Question: I am new to Android. I want to use a 'NavigationDrawer' but it does not fit in the 'Activity'. I am using 'ActionBarTab' and 'Fragment' in the 'Activity'.
'''
<RelativeLayout xmlns:android="http://schemas.android.com/apk/res/android"
xmlns:tools="http://schemas.android.com/tools"
android:layout_width="match_parent"
android:layout_height="match_parent"
android:paddingBottom="@dimen/activity_vertical_margin"
android:paddingLeft="@dimen/activity_horizontal_margin"
android:paddingRight="@dimen/activity_horizontal_margin"
android:paddingTop="@dimen/activity_vertical_margin"
tools:context="com.example.basket.MainActivity" >
<FrameLayout android:id="@+id/fragment_content"
android:layout_width="match_parent"
android:layout_height="match_parent"
android:layout_weight="1" />
<android.support.v4.widget.DrawerLayout
xmlns:android="http://schemas.android.com/apk/res/android"
xmlns:tools="http://schemas.android.com/tools"
android:id="@+id/drawer_layout"
android:layout_width="match_parent"
android:layout_height="match_parent"
tools:context=".MainActivity" >
<ListView
android:padding="0dp"
android:id="@+id/left_drawer"
android:layout_width="200dp"
android:layout_height="match_parent"
android:layout_gravity="end"
android:background="#FFFFFF"
android:choiceMode="singleChoice"
android:divider="@android:color/transparent"
android:dividerHeight="0dp" />
</android.support.v4.widget.DrawerLayout>
'''

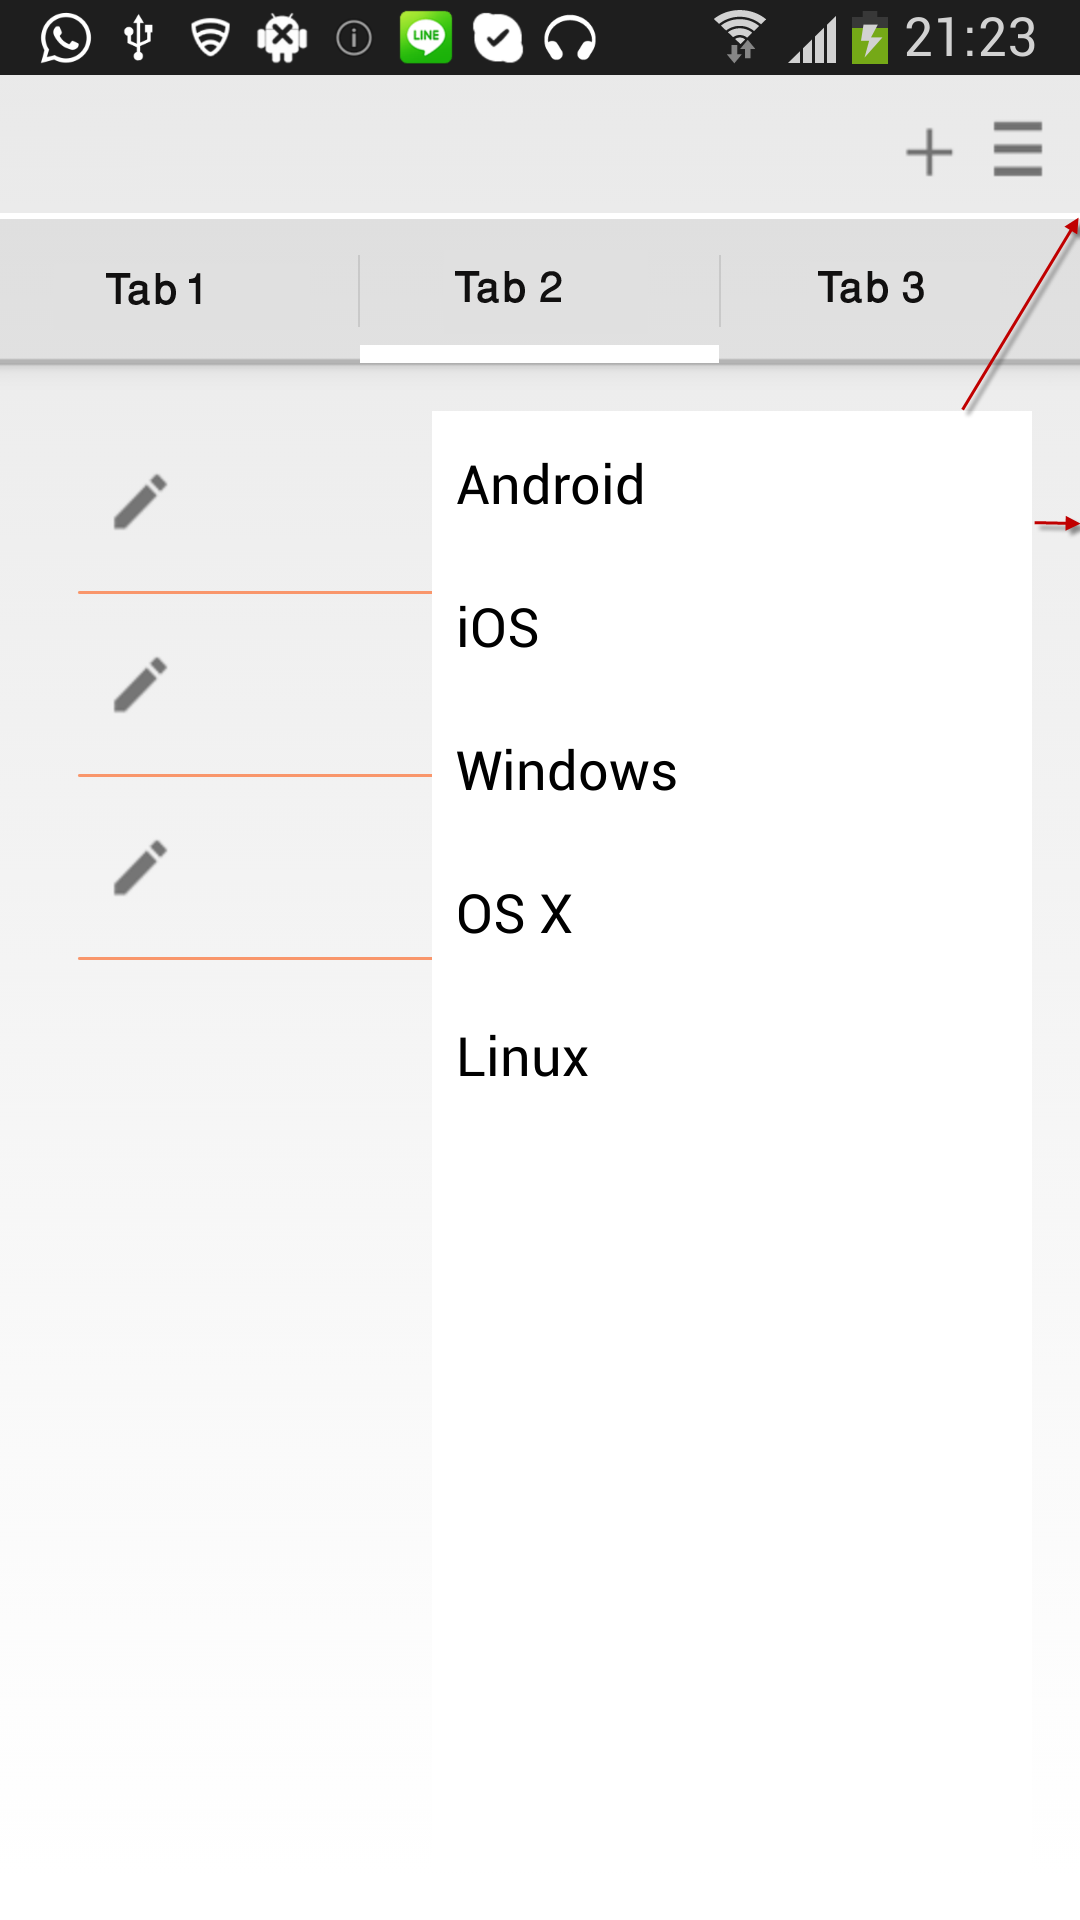
Answer: Because you are new with this I recommend you follow <URL> instructions to create a new Navigation Drawer
If you follow the recommendations you will see that here it is doing inversely that the way you're doing
'''
<android.support.v4.widget.DrawerLayout
xmlns:android="http://schemas.android.com/apk/res/android"
android:id="@+id/drawer_layout"
android:layout_width="match_parent"
android:layout_height="match_parent">
<!-- The main content view -->
<FrameLayout
android:id="@+id/content_frame"
android:layout_width="match_parent"
android:layout_height="match_parent" />
<!-- The navigation drawer -->
<ListView android:id="@+id/left_drawer"
android:layout_width="240dp"
android:layout_height="match_parent"
android:layout_gravity="start"
android:choiceMode="singleChoice"
android:divider="@android:color/transparent"
android:dividerHeight="0dp"
android:background="#111"/>
</android.support.v4.widget.DrawerLayout>
'''
Design
'''
1. android.support.v4.widget.DrawerLayout
1.1 FrameLayout (Main content view)
1.2 ListView (Navigation drawer)
'''
With the image below you can understand better how it works

But if you want to continue doing like you show in your question you have to delete paddings attribute in your DrawerLayout like the example below
'''
<RelativeLayout xmlns:android="http://schemas.android.com/apk/res/android"
xmlns:tools="http://schemas.android.com/tools"
android:layout_width="match_parent"
android:layout_height="match_parent"
tools:context="com.example.basket.MainActivity" >
<FrameLayout android:id="@+id/fragment_content"
android:layout_width="match_parent"
android:layout_height="match_parent"
android:layout_weight="1" />
<android.support.v4.widget.DrawerLayout
xmlns:android="http://schemas.android.com/apk/res/android"
xmlns:tools="http://schemas.android.com/tools"
android:id="@+id/drawer_layout"
android:layout_width="match_parent"
android:layout_height="match_parent"
tools:context=".MainActivity" >
<ListView
android:padding="0dp"
android:id="@+id/left_drawer"
android:layout_width="200dp"
android:layout_height="match_parent"
android:layout_gravity="end"
android:background="#FFFFFF"
android:choiceMode="singleChoice"
android:divider="@android:color/transparent"
android:dividerHeight="0dp" />
</android.support.v4.widget.DrawerLayout>
</RelativeLayout>
'''